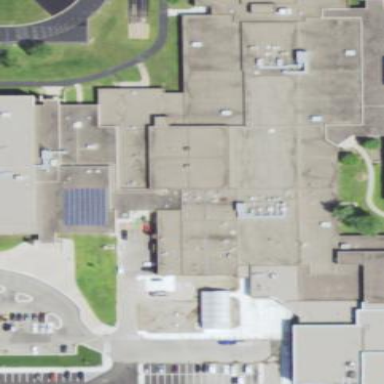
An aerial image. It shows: School building.